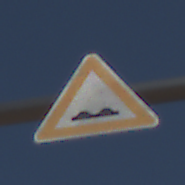
Verkehrszeichen: UnebeneFahrbahn
Umgebung: Outdoor, Nature
Tageszeit: MorningAfternoon
Wetter: Clear
Licht: Natural
Jahreszeit: NotSpecified
Kontrast: HighContrast